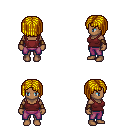
a pixel art fantasy rpg character, female body template, human, dark skin, maroon pirate shirt, magenta pants, blonde pageboy hairstyle, leather bracers, four views (front, back, left, right), 2x2 character sprite sheet, small pixel art, hard edges, no anti-aliasing